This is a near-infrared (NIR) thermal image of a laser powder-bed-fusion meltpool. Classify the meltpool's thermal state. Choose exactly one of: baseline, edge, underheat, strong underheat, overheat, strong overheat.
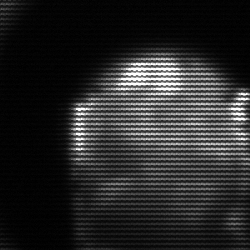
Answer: edge